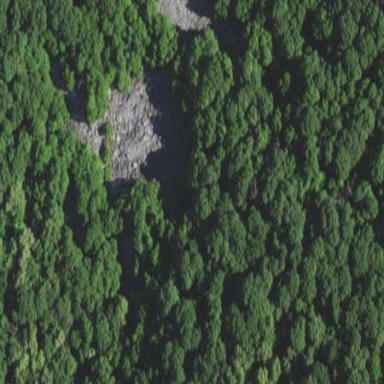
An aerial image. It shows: Natural scree.